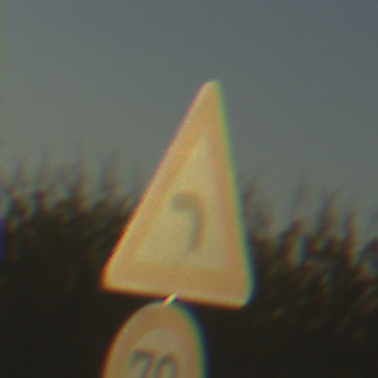
Verkehrszeichen: KurveLinks
Zusatzzeichen unten: Geschwindigkeit70
Umgebung: Outdoor, RoadRail
Tageszeit: SunriseSunset
Wetter: Clear
Licht: Natural
Jahreszeit: NotSpecified
Kontrast: HighContrast